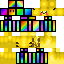
A male robot skin with medium skin, wearing brown long hair dressed in a blue armor chest and black pants, featuring a closed mouth.